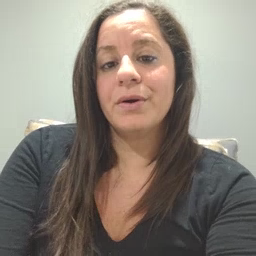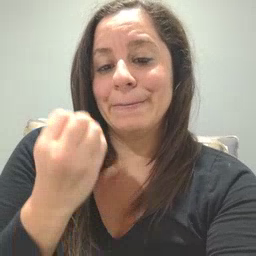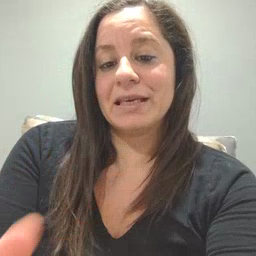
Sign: many